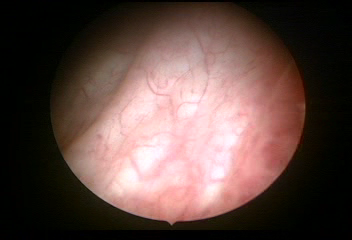
Modality: WLC
Class: Normal mucosa
Bladder cancer association: No